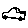
Label: car